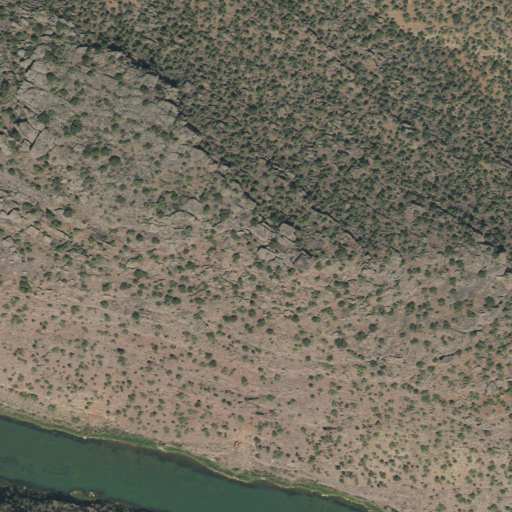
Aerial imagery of mountain in Utah named Kings Point containing shrub, evergreen forest, grassland, open water, and herbaceous wetlands